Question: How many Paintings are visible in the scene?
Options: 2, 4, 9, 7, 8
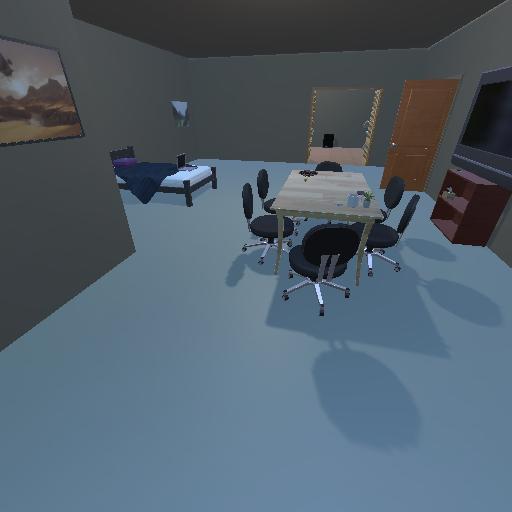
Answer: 2